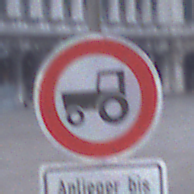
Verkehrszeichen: VerbotKraftfahrzeugeZuegeNichtSchneller25
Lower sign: SonstigeFahrzeugePersonengruppenFrei3
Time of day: SunriseSunset
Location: Outdoor (Urban)
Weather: PartlyCloudy
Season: NotSpecified
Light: Natural